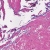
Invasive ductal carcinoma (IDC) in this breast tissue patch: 0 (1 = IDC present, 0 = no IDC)